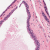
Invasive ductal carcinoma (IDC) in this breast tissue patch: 0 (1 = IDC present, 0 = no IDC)